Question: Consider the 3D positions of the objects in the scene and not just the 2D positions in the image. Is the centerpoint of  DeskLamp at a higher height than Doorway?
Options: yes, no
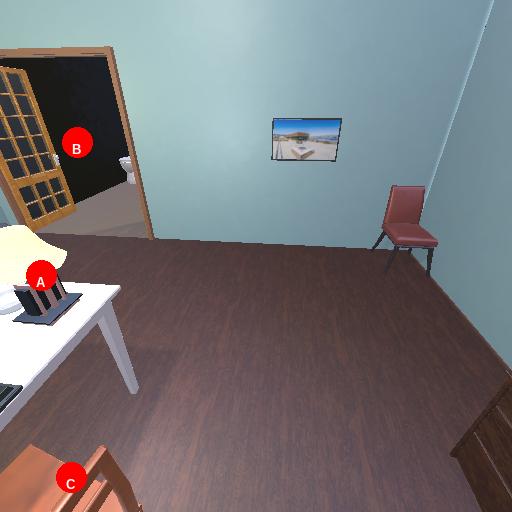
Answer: yes